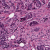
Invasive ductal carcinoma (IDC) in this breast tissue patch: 1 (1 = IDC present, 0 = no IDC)